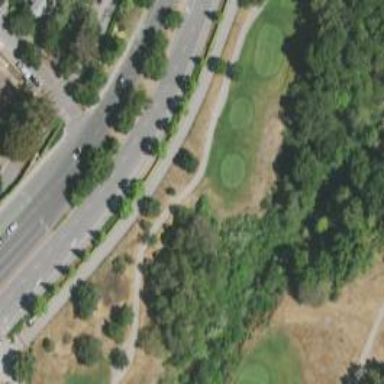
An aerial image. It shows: Service road used as golf cart path.